四年级 · 算术
学校联合旅行社举行“社会大课堂实践研学活动, 旅行社推出“红旗渠大峡谷一日游”的两种方案：

该学校 4 位教师带领四 (2) 班 40 位同学一起参加研学活动, 他们选用哪种方案更合算?
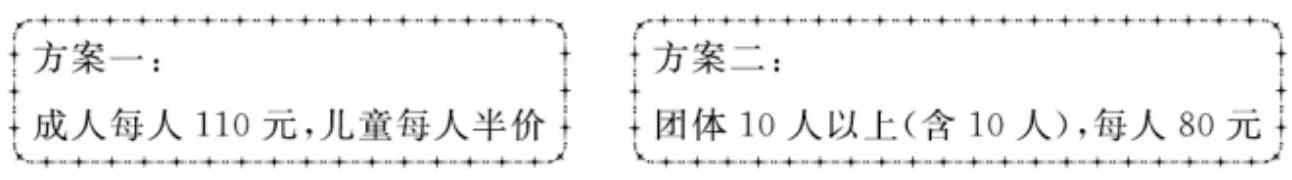
答案: 解方案一

【分析】先求出两种方案的花销, 再比较哪种方案钱数最少, 此种方案就是最合算的。

【详解】方案一:

$4 \times 110+110 \times 40 \div 2$

$=440+2200$

$=2640$ （元）

方案二:

$(40+4) \times 80$

$=40 \times 80+4 \times 80$

$=3200+320$

$=3520$ （元）

$3520>2640$, 方案一更合算。

答: 方案一更合算。

【点睛】本题主要考查学生对整数四则混合运算知识的掌握和灵活运用。